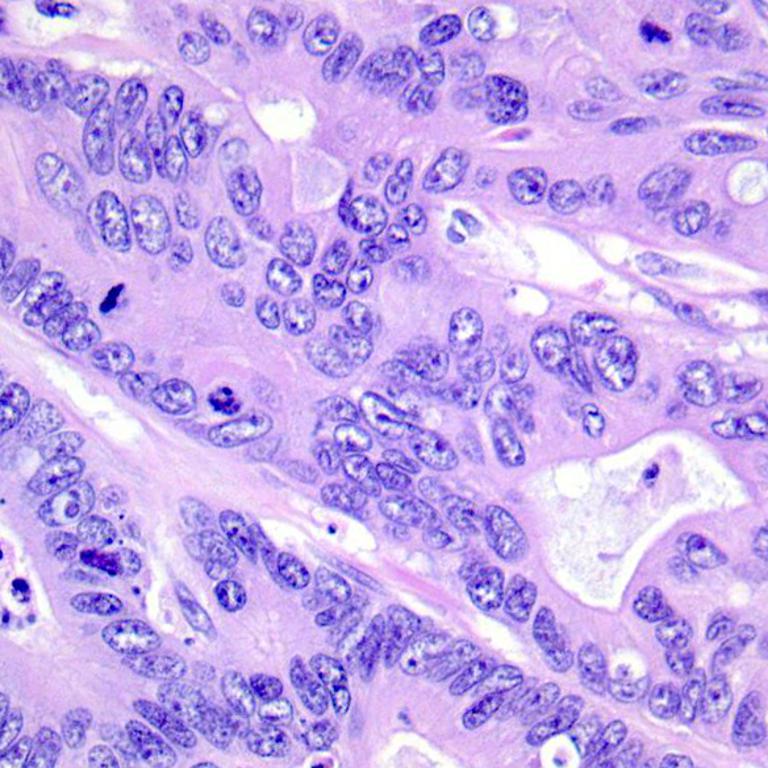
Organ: colon
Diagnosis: adenocarcinomas